Question: I have a Motorola G, and I try to install my programs from DEVELOPED ADT Ubuntu, the problem is that I get the message when I ejercutar application

From terminal, the following is displayed
'''
zhelon@zhelon-Lenovo-IdeaPad-Z400:~$ sudo adb devices
List of devices attached
???????????? no permissions
'''
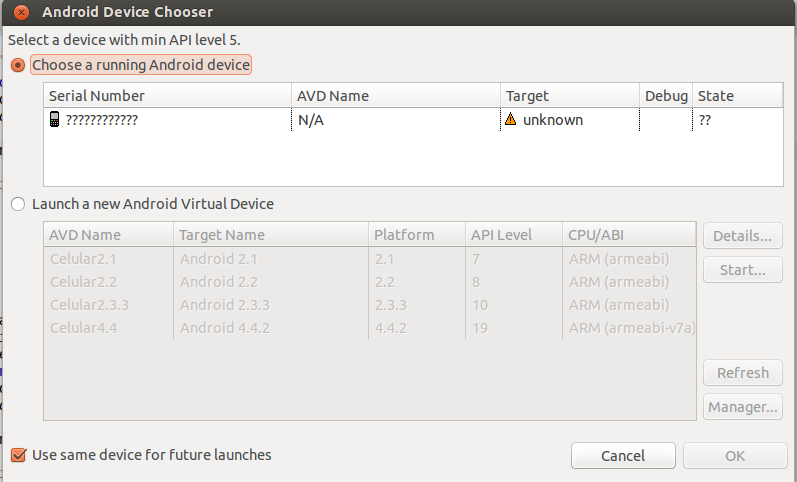
Answer: The most pragmatic way to fix this would be to run 'adb' tools with root access. You are getting a no permissions error, because you need super user privileges to interact with attached devices.
To improve the answer, and alleviate security concerns, you can also run 'adb' without root by adding a udev rule for your device. <URL>.
First, query 'lsusb':
'''
$ lsusb
Bus 002 Device 103: ID 04e8:6860 Samsung Electronics Co., Ltd GT-I9100 Phone [Galaxy S II]
'''
Then create a new rules file and add the rule to it ('/lib/udev/rules.d/10-adb.rules'):
'''
# ADB
SUBSYSTEM=="usb", ATTR{idVendor}=="04e8", ATTR{idProduct}=="6860", MODE="0600", OWNER="username"
'''
Then restart udev, or reboot your computer (recommended).